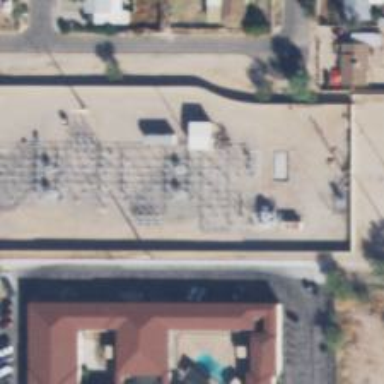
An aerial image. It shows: Switch used for power control.